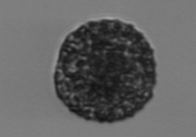
Label: Vicicitus_globosus